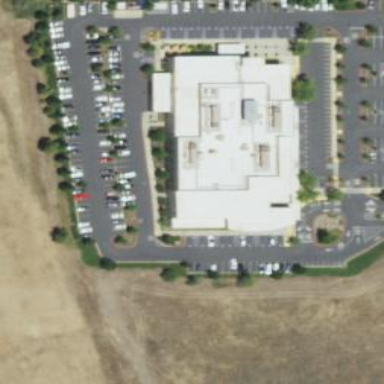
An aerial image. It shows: Clinic building providing healthcare services.